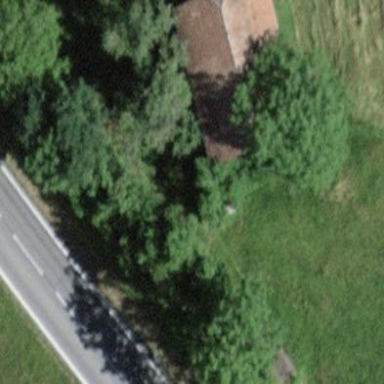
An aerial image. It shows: Rural barn.